Question: I would like to have a table view in Qt, where the header text would go in vertical direction:

Either like in green square or like in red?
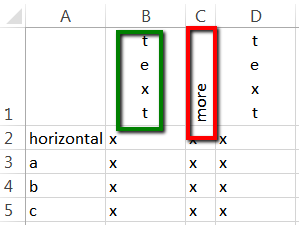
Answer: You can achieve that by providing your own implementation of 'QHeaderView'. Here is an example implementation, which overrides the 'paintSection' method to paint the text vertically.
'''
class MyHeaderView(QtWidgets.QHeaderView):
def __init__(self, parent=None):
super().__init__(Qt.Horizontal, parent)
self._font = QtGui.QFont("helvetica", 15)
self._metrics = QtGui.QFontMetrics(self._font)
self._descent = self._metrics.descent()
self._margin = 10
def paintSection(self, painter, rect, index):
data = self._get_data(index)
painter.rotate(-90)
painter.setFont(self._font)
painter.drawText(- rect.height() + self._margin,
rect.left() + (rect.width() + self._descent) / 2, data)
def sizeHint(self):
return QtCore.QSize(0, self._get_text_width() + 2 * self._margin)
def _get_text_width(self):
return max([self._metrics.width(self._get_data(i))
for i in range(0, self.model().columnCount())])
def _get_data(self, index):
return self.model().headerData(index, self.orientation())
'''
You can use this class in your view as follows:
'''
headerView = MyHeaderView()
tableView.setHorizontalHeader(headerView)
'''
And it will result in the following view:

As a side note I want to add that for regular items, you would rather provide your own item delegate. However, as noted in the <URL>:
> Each header renders the data for each section itself, and does
not rely on a delegate. As a result, calling a header's
setItemDelegate() function will have no effect.